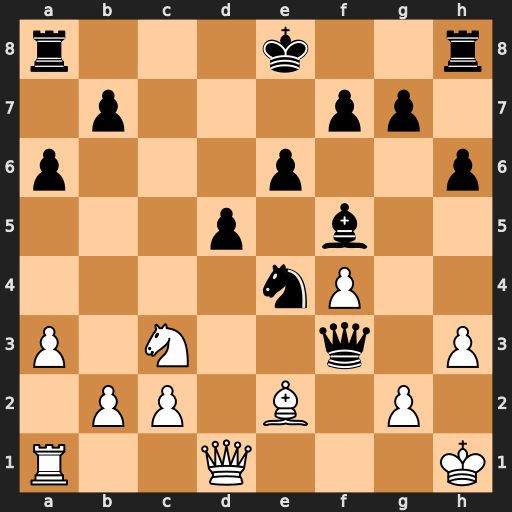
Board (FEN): r3k2r/1p3pp1/p3p2p/3p1b2/4nP2/P1N2q1P/1PP1B1P1/R2Q3K
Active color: w
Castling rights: kq
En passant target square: -
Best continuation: Bb5+ axb5 Qxf3